Question: I have a 'UILabel' and a 'UIButton' and the text which is changing dynamic except 'UILabel', I want to show them as a single label and should be center align on single line but both work differently as I show in picture the underline text "The Gluten free foodie" has clickable feature unlike text 'Found by'. I don't know how to accomplish this task if text of button like in picture "The Gluten free foodie" will come to much long then how can i move label to left as show in picture. Thanks in advance.

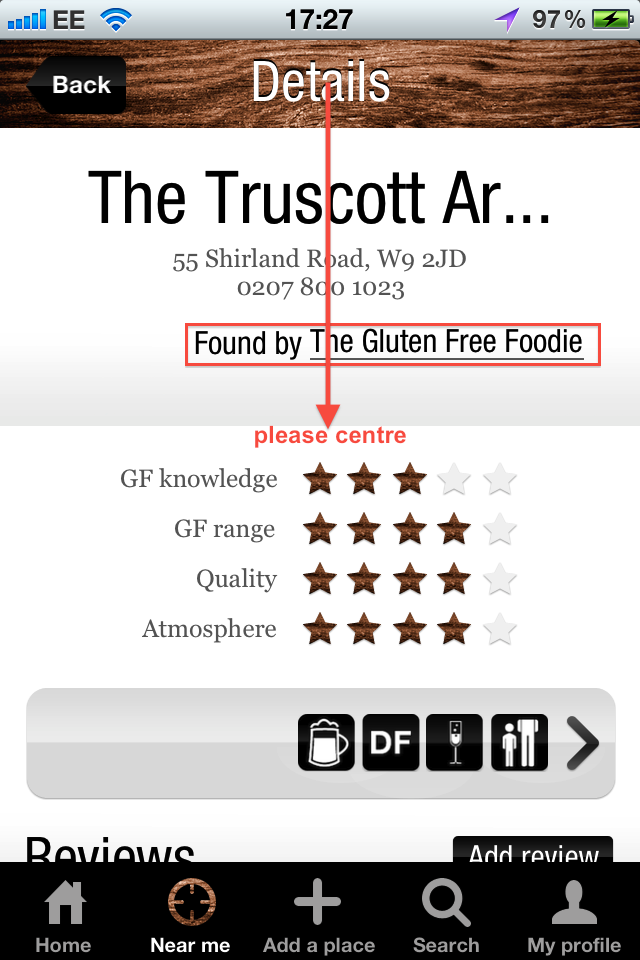
Answer: Try this:
'''
NSString *text1 = @"Found by "; //text of your uilabel
CGSize constraint1 = CGSizeMake(320, 2000); //suppose your total width of superview is 320
CGSize size1 = [text1 sizeWithFont:[UIFont fontWithName:@"ArialMT" size:12.0] constrainedToSize:constraint1 lineBreakMode:UILineBreakModeWordWrap]; //font which are used in your "Found by" label
NSString *text2 = @"The Gluten free foodie"; //text of your uibutton
CGSize constraint2 = CGSizeMake(320, 2000);
CGSize size2 = [text2 sizeWithFont:[UIFont fontWithName:@"Arial-BoldMT" size:12.0] constrainedToSize:constraint2 lineBreakMode:UILineBreakModeWordWrap]; //font which are used in your "The Gluten free foodie" button
float finalwidth = size1.width + size2.width + 2;
float centerx = 320 - finalwidth; //suppose your total width of view is 320
centerx = centerx/2.0;
lblFoundBy.frame = CGRectMake(centerx, 20, size1.width, size1.height);
btnThe.frame = CGRectMake(centerx + size1.width + 2, 20, size2.width, size2.height);
'''
1. Find width of your label based on text of that label
2. Find width of your button based on title of that button
3. get total width of your label, button and space between these two.
4. Subtract that total width from you uiview (superview of button and label) width (suppose 320).
5. Finally you get total extra space. After that this extra space is divided by 2.
6. And last, based on that set the frame (x position is important) of your label and button.